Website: lowes
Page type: customer-info-address
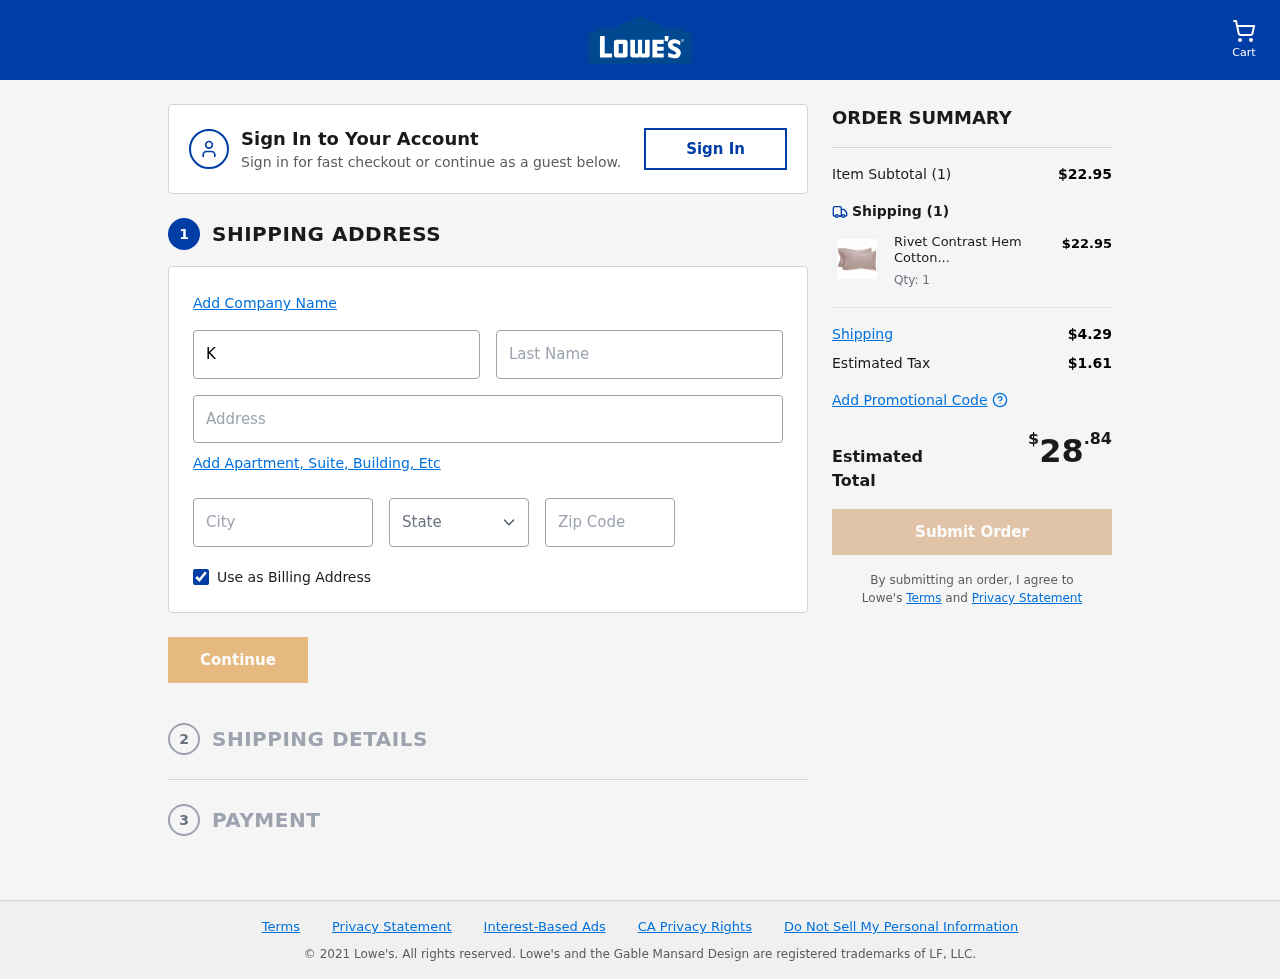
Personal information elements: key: PII_CITY
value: Annachester
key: PII_FIRSTNAME
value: Kaitlyn
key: PII_LASTNAME
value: Johnson
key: PII_POSTCODE
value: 46391
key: PII_STATE_ABBR
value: NJ
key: PII_STREET
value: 850 Lopez Centers
Product elements: key: PRODUCT1_NAME
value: Rivet Contrast Hem Cotton Linen Pillowcase Set
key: PRODUCT1_PRICE
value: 22.95
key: PRODUCT1_QUANTITY
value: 1
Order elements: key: ORDER_NUM_ITEMS
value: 1
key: ORDER_SUBTOTAL
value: $22.95
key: ORDER_NUM_ITEMS2
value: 1
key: ORDER_SHIPPING_COST
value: $4.29
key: ORDER_TAX
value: $1.61
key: ORDER_TOTAL
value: $28.84